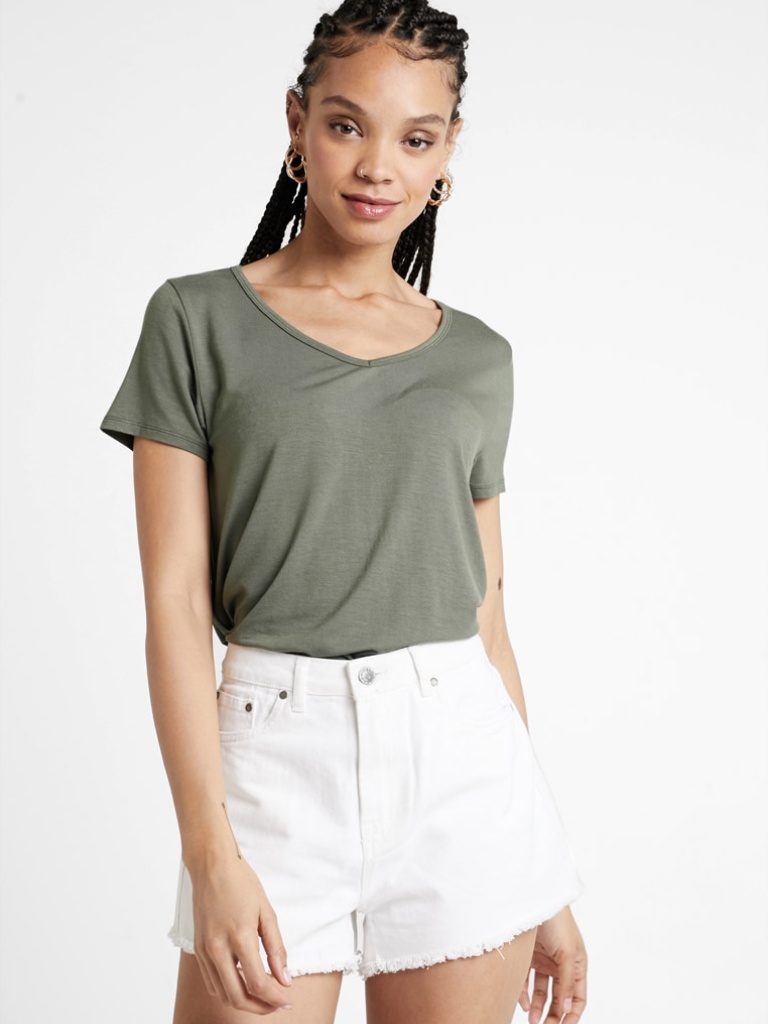
cotton relaxed short sleeve hip length French Tucked v-neck t-shirt